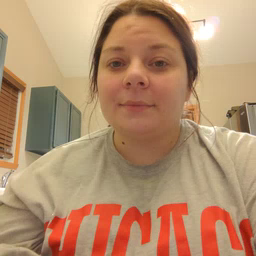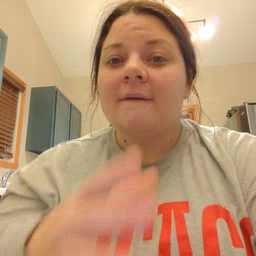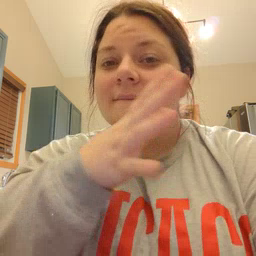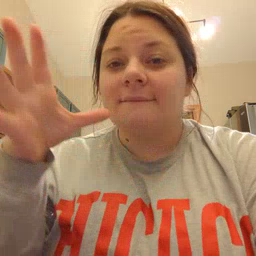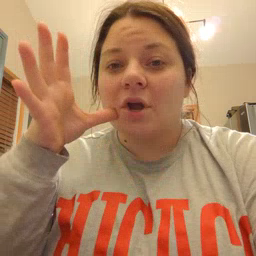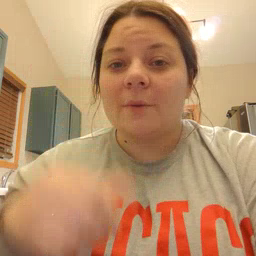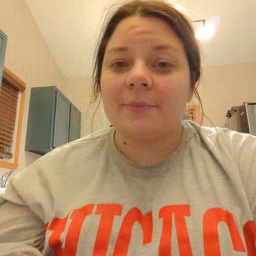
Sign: farm